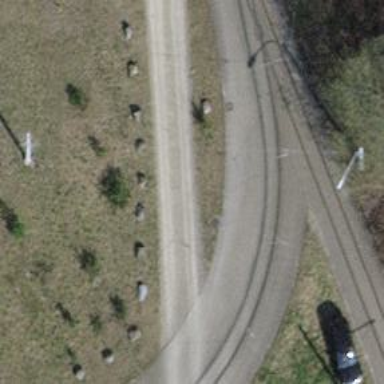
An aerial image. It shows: Block barrier.